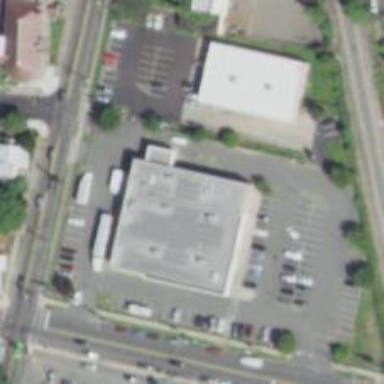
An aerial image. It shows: Pharmacy providing healthcare services.